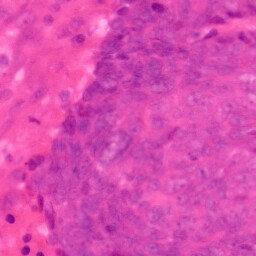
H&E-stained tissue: Colon